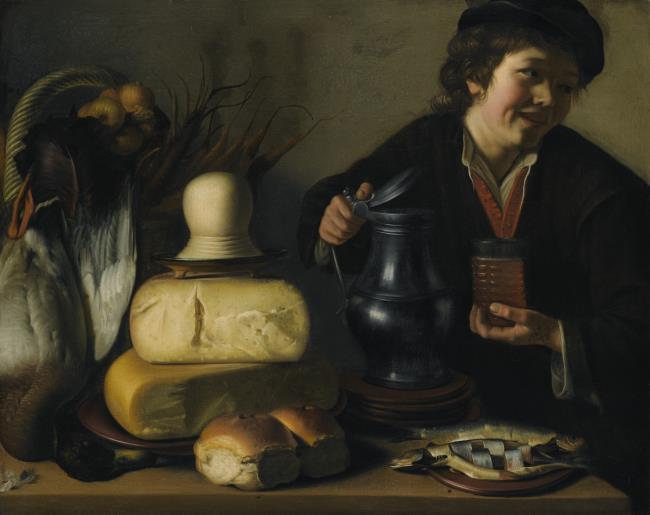
Title: Boy holding a pewter tankard, by a still life of a duck, cheeses, bread and a herring
Artist: circle of Gerard van Honthorst
Earliest date: 1625
Latest date: 1674
Genre: painting
Iconography: Still Life
Keywords: genre, kitchen piece (still life), duck, cheese, bread, herring, table, ewer (vessel), onion, tankard, pewter (metalwork)